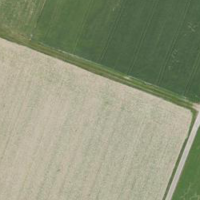
EUNIS habitat code: 52
Species observed at this site:
Cardamine pratensis